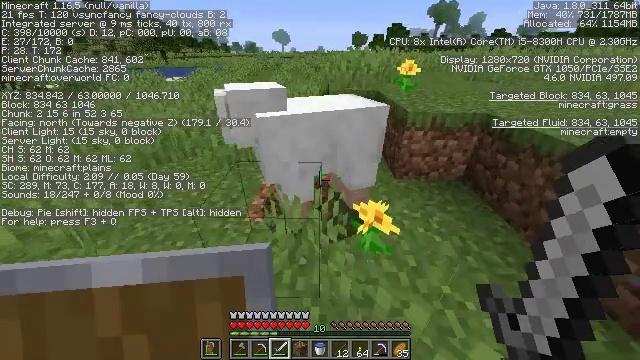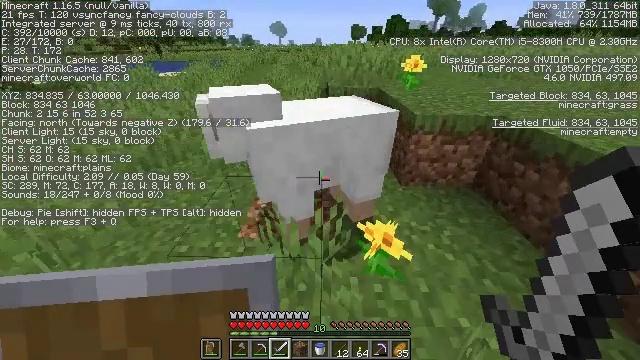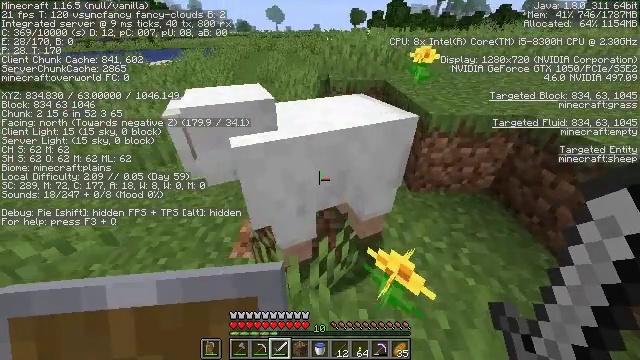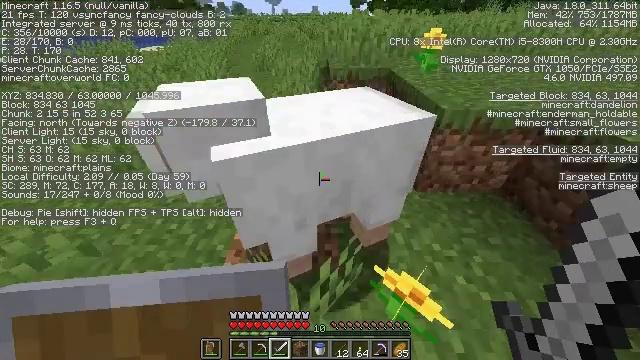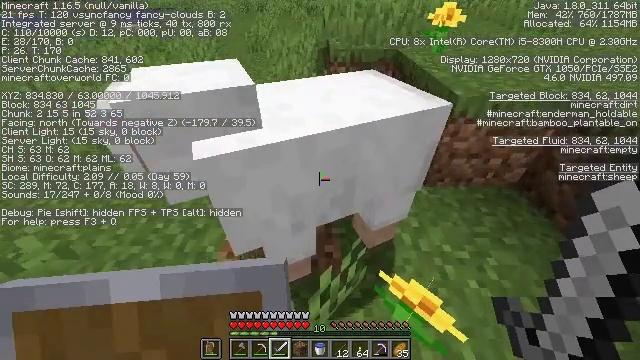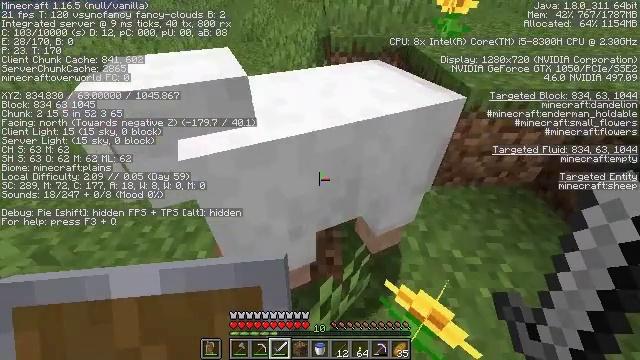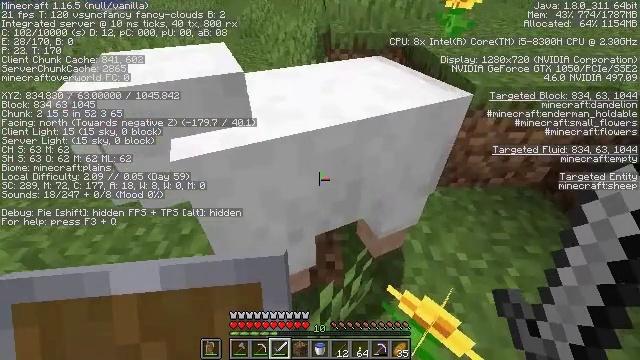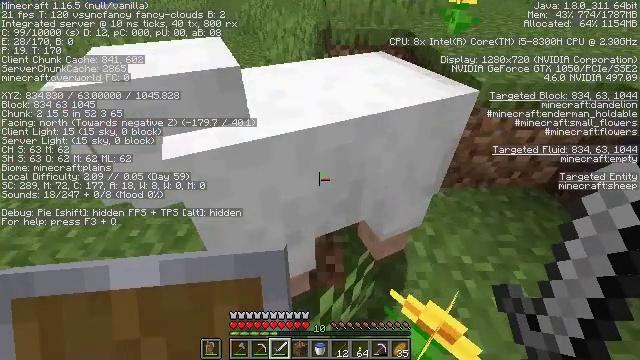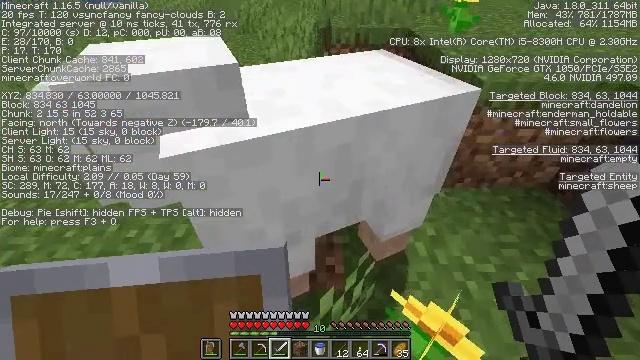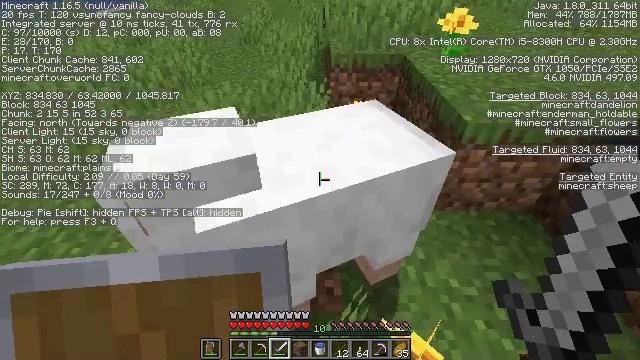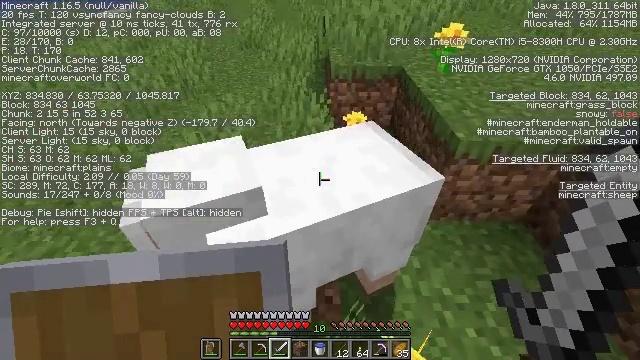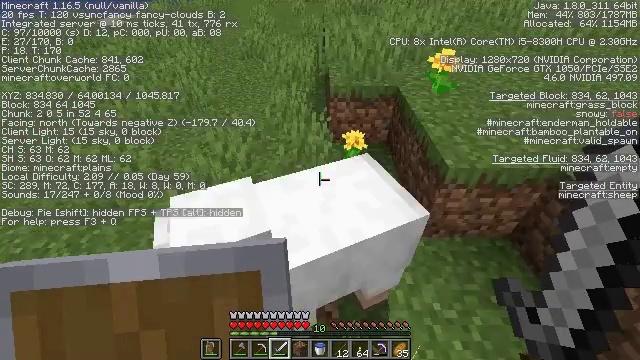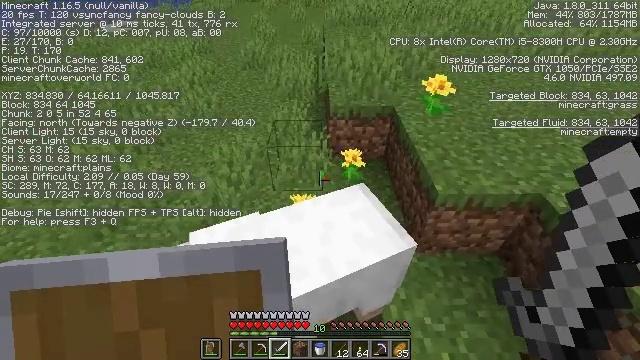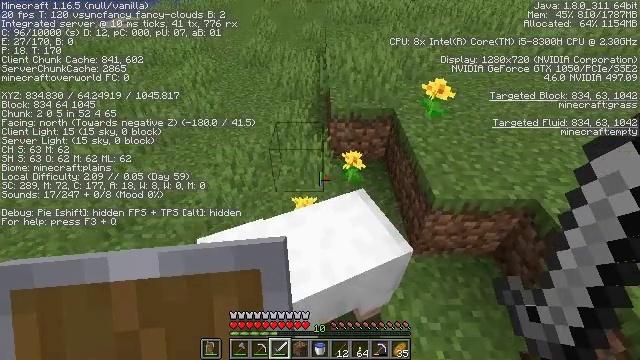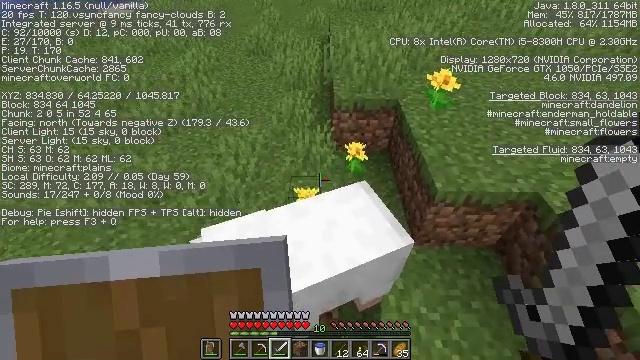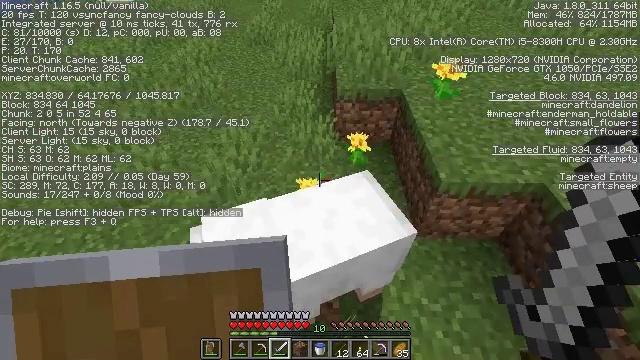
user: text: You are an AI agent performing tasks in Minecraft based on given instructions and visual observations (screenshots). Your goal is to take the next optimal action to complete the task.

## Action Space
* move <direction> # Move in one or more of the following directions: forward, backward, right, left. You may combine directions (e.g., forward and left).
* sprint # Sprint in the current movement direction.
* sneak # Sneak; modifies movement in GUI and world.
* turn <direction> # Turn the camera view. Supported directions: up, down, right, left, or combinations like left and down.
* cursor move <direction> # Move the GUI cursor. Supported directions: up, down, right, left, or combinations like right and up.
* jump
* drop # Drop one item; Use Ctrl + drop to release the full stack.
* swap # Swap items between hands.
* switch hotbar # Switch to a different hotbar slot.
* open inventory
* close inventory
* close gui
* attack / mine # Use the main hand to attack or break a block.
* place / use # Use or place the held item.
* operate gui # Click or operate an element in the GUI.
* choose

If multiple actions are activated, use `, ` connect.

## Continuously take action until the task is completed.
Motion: motion action
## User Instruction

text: Hunt a sheep.
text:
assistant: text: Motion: move forward, turn down
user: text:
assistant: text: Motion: move forward, turn down
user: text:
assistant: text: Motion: turn down
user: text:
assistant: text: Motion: turn down
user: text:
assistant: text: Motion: no_op
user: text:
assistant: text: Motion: no_op
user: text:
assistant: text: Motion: no_op
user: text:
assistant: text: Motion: no_op
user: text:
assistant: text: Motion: jump
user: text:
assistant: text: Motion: jump
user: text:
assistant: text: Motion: jump
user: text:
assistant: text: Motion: no_op
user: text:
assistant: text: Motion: turn down
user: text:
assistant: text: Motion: turn down
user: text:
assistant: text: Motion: turn down
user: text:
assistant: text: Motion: no_op
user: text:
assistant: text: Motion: no_op
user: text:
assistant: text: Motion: turn down, attack / mine
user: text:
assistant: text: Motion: attack / mine
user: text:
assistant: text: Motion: attack / mine
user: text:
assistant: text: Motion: no_op
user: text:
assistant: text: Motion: no_op
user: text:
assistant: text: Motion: no_op